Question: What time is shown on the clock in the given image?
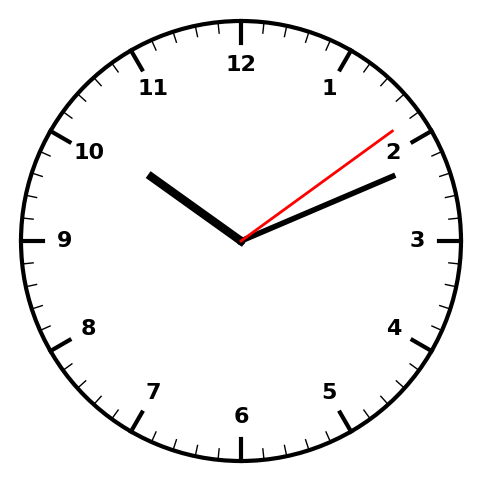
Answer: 10:11:09